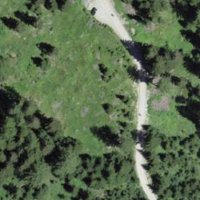
EUNIS habitat code: 43
Species observed at this site:
Neottia ovata
Nucifraga caryocatactes